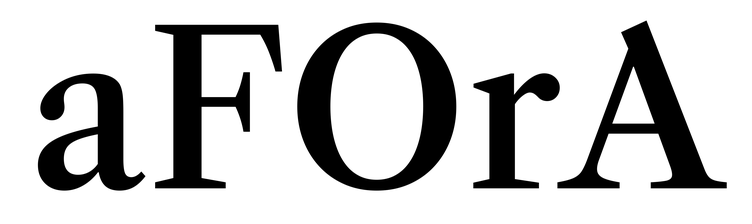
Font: LibreCaslonText_Medium